Question: What is the cloud9 keyboard shortcut to move between the editor tab (#1) and the terminal console (#2)?
I am aware that I can open a terminal tab and switch to it using the keyboard, but I want to see both the editor and terminal in one view.

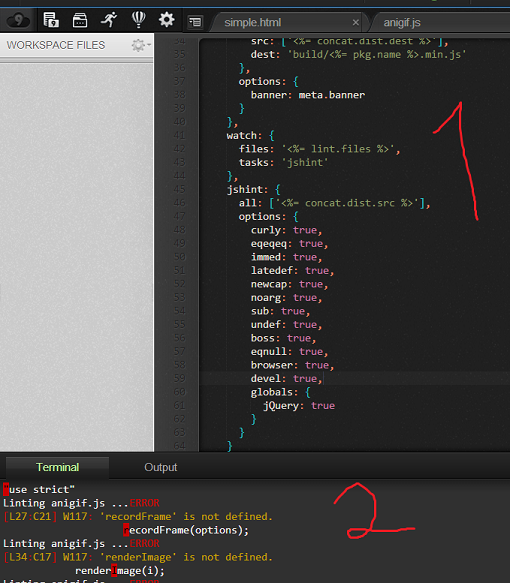
Answer: It's Shift+ESC on open source, but unfortunately this doesn't work on c9.io.